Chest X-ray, AP view. Patient: 44 years old, sex F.
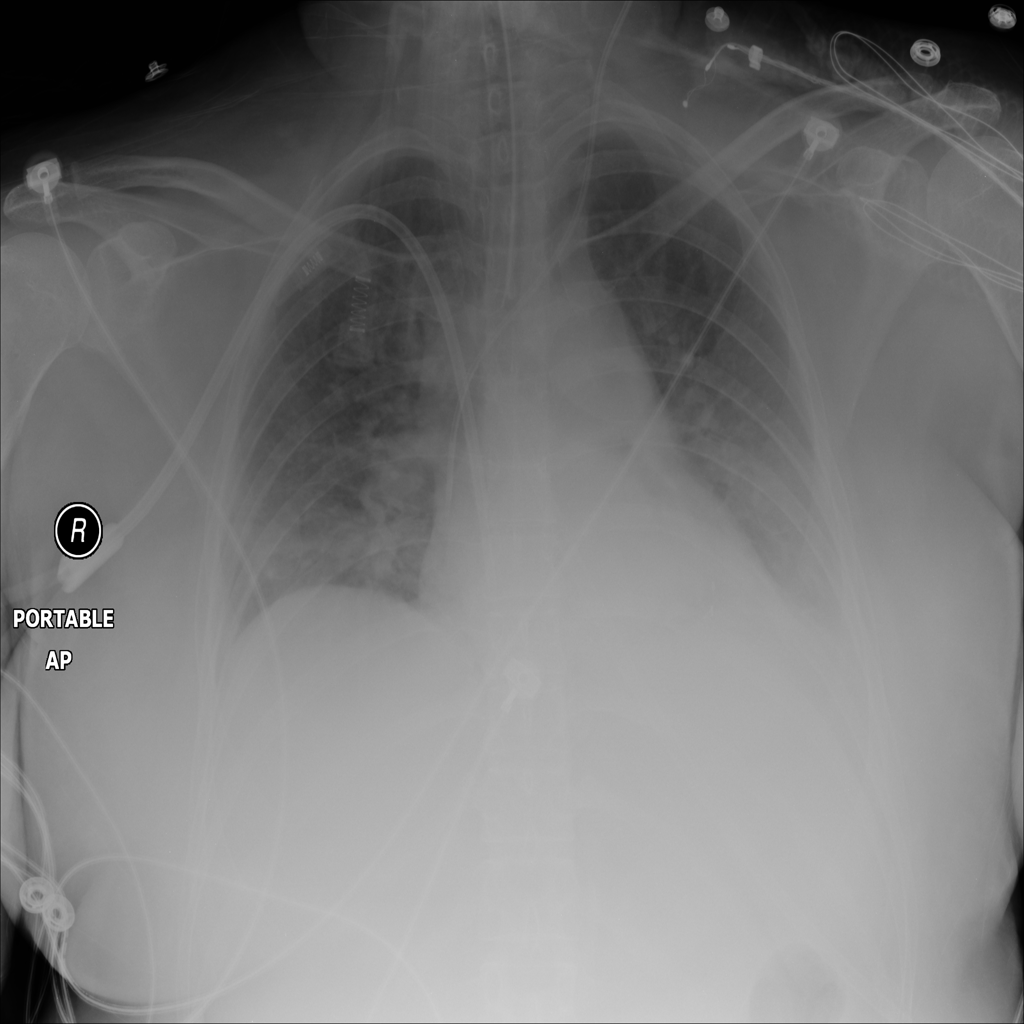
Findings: No Finding